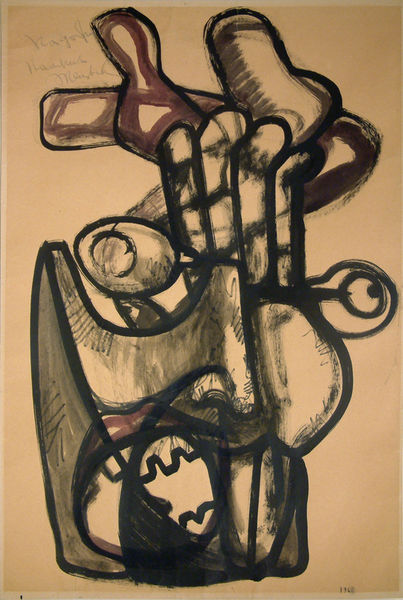
Titel: Twisted Torso, Twisted Torso
Künstler: Ernst Neizvestnyi (Neizvestny)
Standort: Amherst (Massachusetts, USA)
Institution: Mead Art Museum, Amherst College
Schlagwörter: white, black, dark, face, gray, green, grey, nose, painting, portrait, hand, head, eyes, drawing, mouth, expressionist, graphic, line, sketch, abstract, still life, watercolor, study, lips, picasso, scary, surrealist, abstact, surreal, ugly, braque, tongue, teeth, contour, sinister, value, brains, luos, eyeballs, a head of a person or a bull or maybe a bycicle